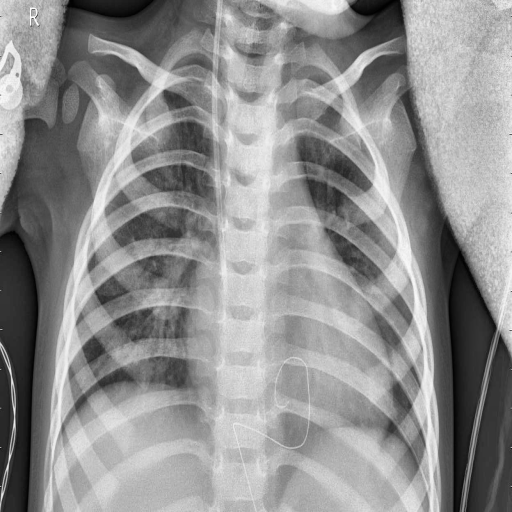
Finding: PNEUMONIA